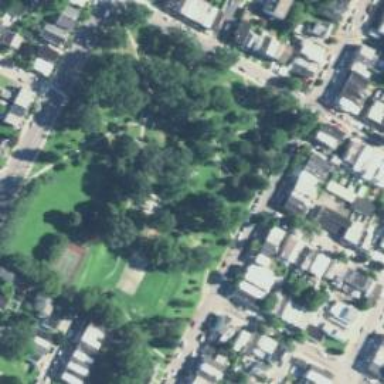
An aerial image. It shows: Park.